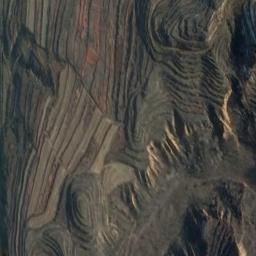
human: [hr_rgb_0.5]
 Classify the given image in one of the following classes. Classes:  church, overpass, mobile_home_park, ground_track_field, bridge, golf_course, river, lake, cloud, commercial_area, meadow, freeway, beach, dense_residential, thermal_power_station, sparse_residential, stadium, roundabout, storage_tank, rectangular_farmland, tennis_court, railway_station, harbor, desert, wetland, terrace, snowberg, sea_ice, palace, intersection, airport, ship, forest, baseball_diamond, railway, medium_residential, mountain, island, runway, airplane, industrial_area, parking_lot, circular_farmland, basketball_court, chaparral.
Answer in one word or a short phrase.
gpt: terrace